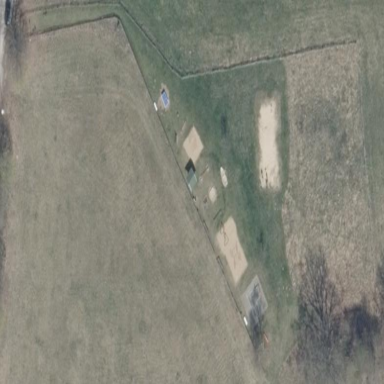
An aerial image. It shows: Playground area for leisure activities on the land.